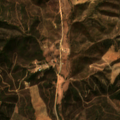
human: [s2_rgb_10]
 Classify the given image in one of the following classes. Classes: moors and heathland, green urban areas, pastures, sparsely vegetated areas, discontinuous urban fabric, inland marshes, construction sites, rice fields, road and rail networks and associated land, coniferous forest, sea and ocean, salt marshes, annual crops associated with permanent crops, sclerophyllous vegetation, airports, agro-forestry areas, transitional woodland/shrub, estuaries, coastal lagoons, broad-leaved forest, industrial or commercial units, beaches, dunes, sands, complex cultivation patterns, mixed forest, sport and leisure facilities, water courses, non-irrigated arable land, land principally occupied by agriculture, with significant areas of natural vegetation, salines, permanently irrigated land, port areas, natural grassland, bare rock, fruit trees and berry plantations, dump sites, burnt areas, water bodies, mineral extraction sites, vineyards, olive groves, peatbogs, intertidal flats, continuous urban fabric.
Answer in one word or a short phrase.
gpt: land principally occupied by agriculture, with significant areas of natural vegetation, broad-leaved forest, sclerophyllous vegetation, transitional woodland/shrub